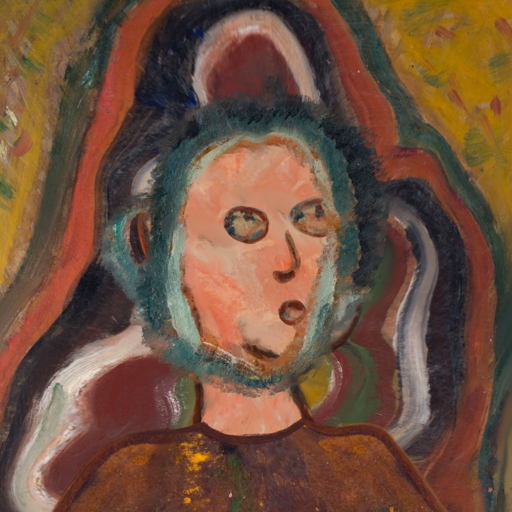
Background: AfterRaid, Head And Neck Side: Roy_Bahadur, Face Side: Orphan, Bust: Comrade, Hair Side: Boggyland, Head Accessory: Blank, Second Necklace: Blank, Necklace: Blank, Baby: Blank